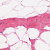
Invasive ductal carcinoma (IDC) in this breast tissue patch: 0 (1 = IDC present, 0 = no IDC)